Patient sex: M
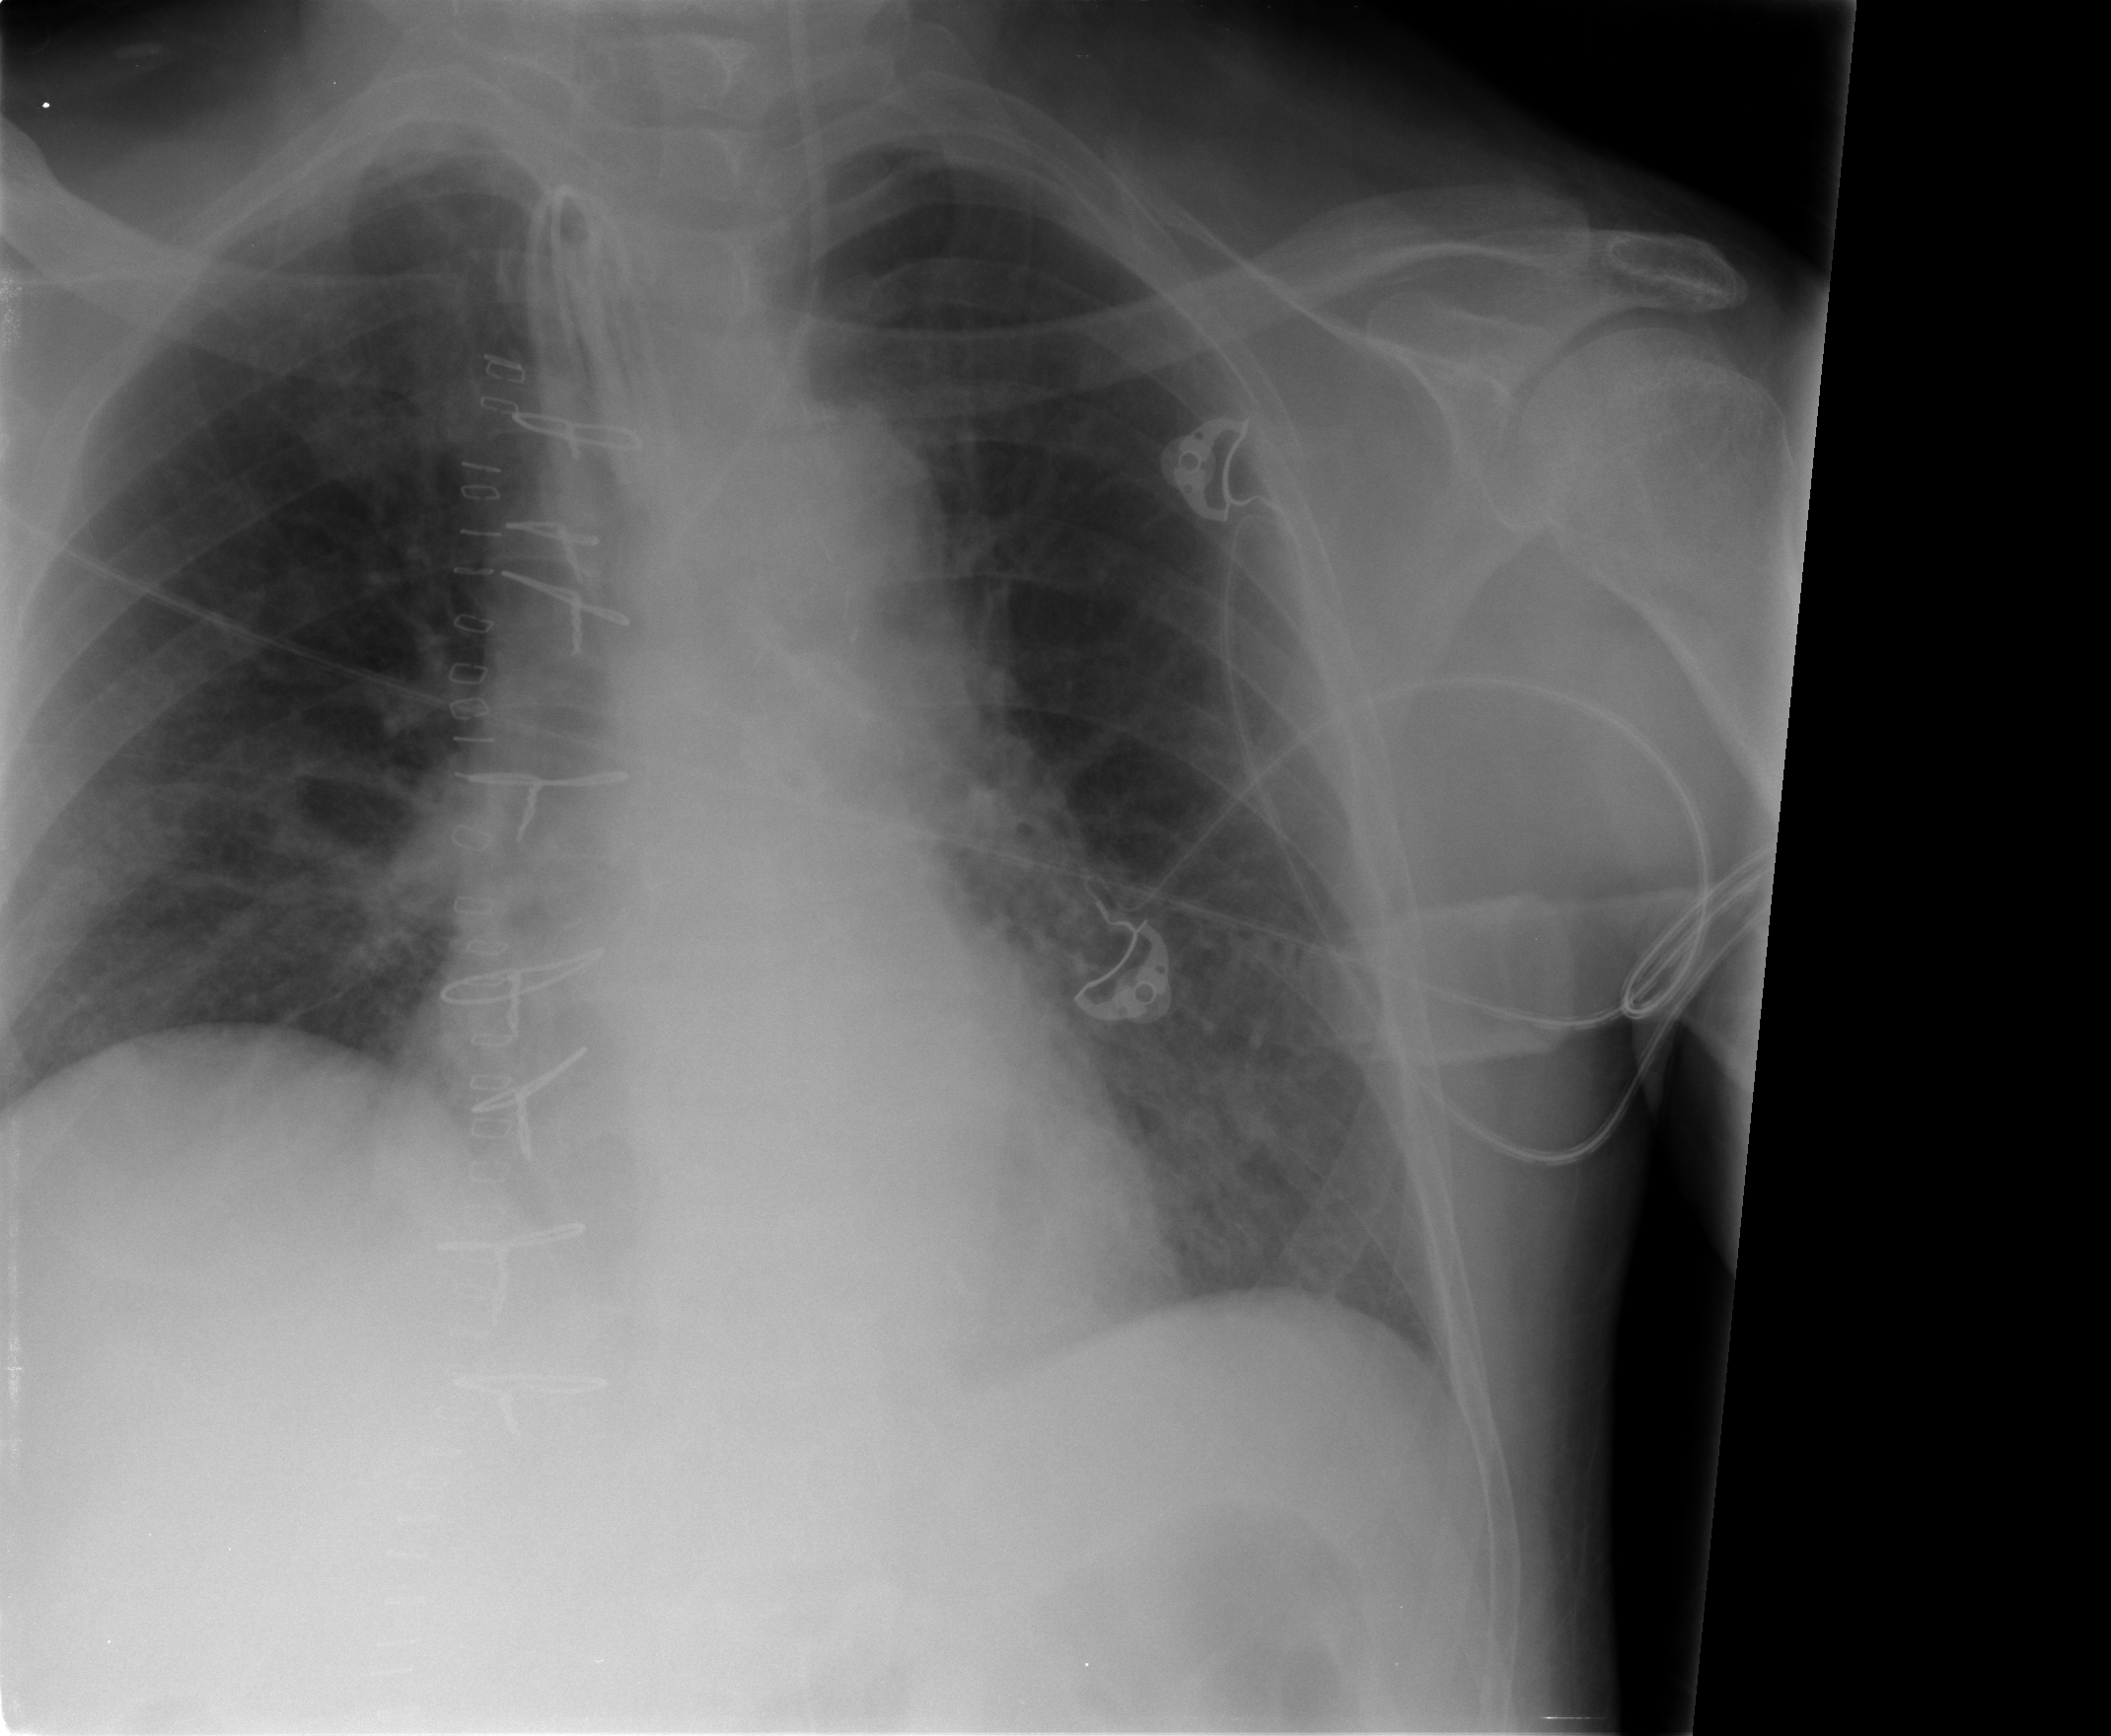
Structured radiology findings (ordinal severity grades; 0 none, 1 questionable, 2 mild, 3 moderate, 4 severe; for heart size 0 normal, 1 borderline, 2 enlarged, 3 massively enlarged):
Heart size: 0
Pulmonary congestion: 2
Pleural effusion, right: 0
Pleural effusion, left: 2
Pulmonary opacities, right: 2
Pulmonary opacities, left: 2
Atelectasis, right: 0
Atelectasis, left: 0